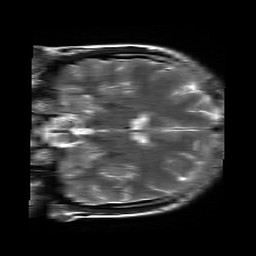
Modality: T2w
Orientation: coronal
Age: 19
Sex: female
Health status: healthy
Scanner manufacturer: siemens
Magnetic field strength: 3 T
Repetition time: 4.01 s
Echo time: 0.116 s